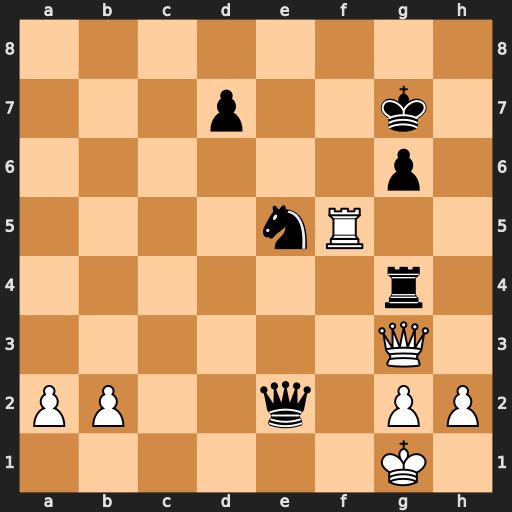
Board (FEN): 8/3p2k1/6p1/4nR2/6r1/6Q1/PP2q1PP/6K1
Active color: w
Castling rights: -
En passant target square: -
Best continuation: Qxe5+ Qxe5 Rxe5